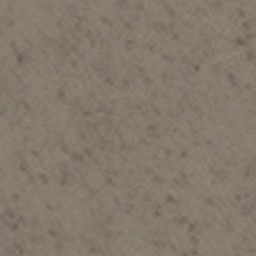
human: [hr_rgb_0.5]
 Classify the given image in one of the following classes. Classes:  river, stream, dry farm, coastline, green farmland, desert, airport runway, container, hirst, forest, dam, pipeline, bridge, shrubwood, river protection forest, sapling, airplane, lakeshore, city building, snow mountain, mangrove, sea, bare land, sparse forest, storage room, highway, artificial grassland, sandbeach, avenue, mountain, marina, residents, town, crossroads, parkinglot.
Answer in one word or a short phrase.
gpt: bare land